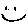
Label: smiley face